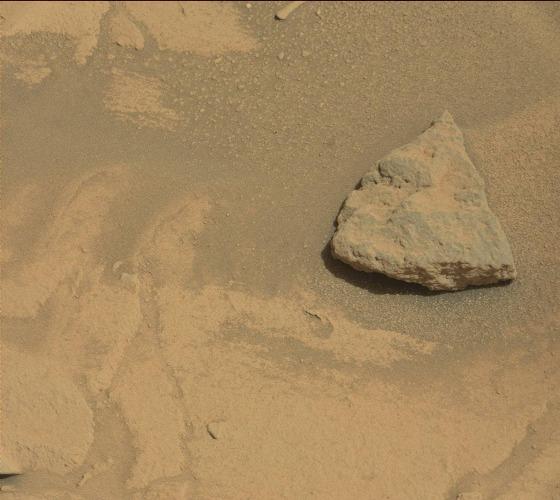
Terrain classes present: Bedrock, Gravel / Sand / Soil, Rock, Shadow